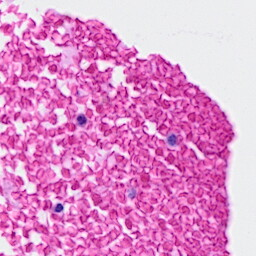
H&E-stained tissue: Ovarian